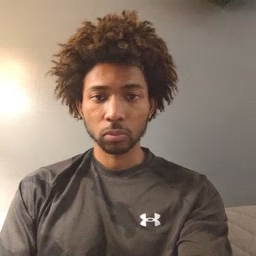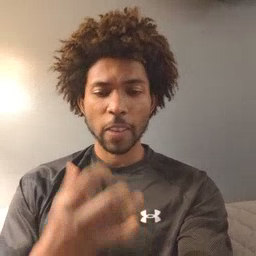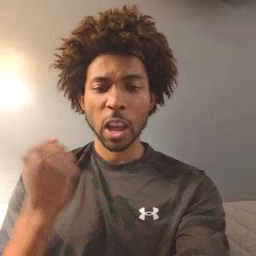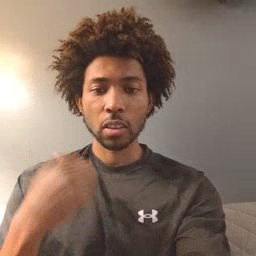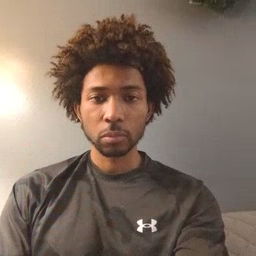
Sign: fast